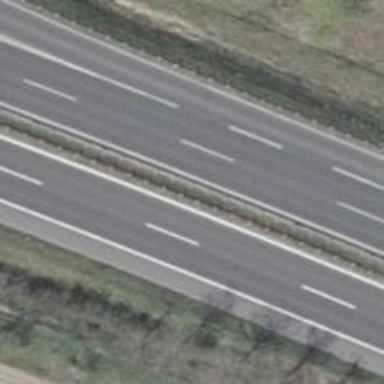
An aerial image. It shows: Motorway junction.